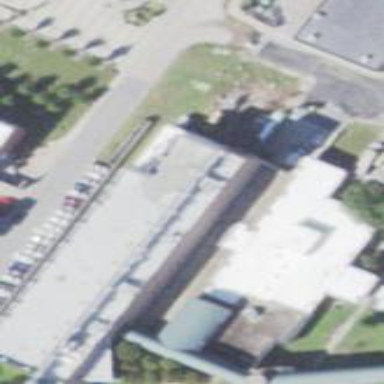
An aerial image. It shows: School building.